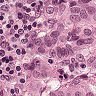
Metastatic tissue present: yes